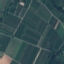
Land use / land cover: PermanentCrop